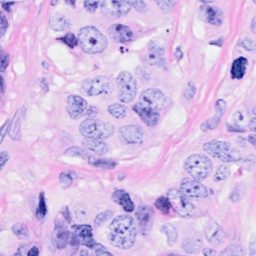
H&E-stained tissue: Breast